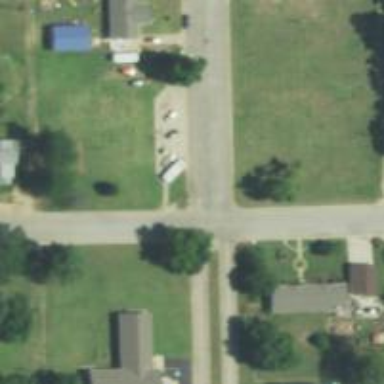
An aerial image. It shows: Residential road.